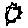
Label: sun